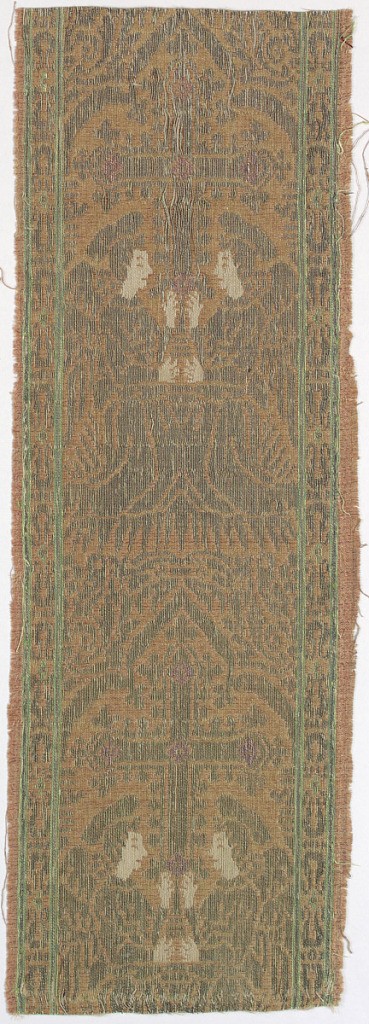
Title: Textile
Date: late 15th–early 16th century
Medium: linen, silk Technique: woven
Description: Orphrey with a design of angels bearing a crown.